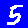
Digit: 5